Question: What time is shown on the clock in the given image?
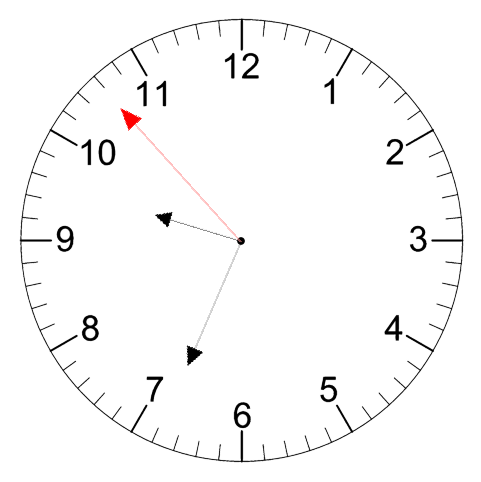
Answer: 09:33:53